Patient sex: F
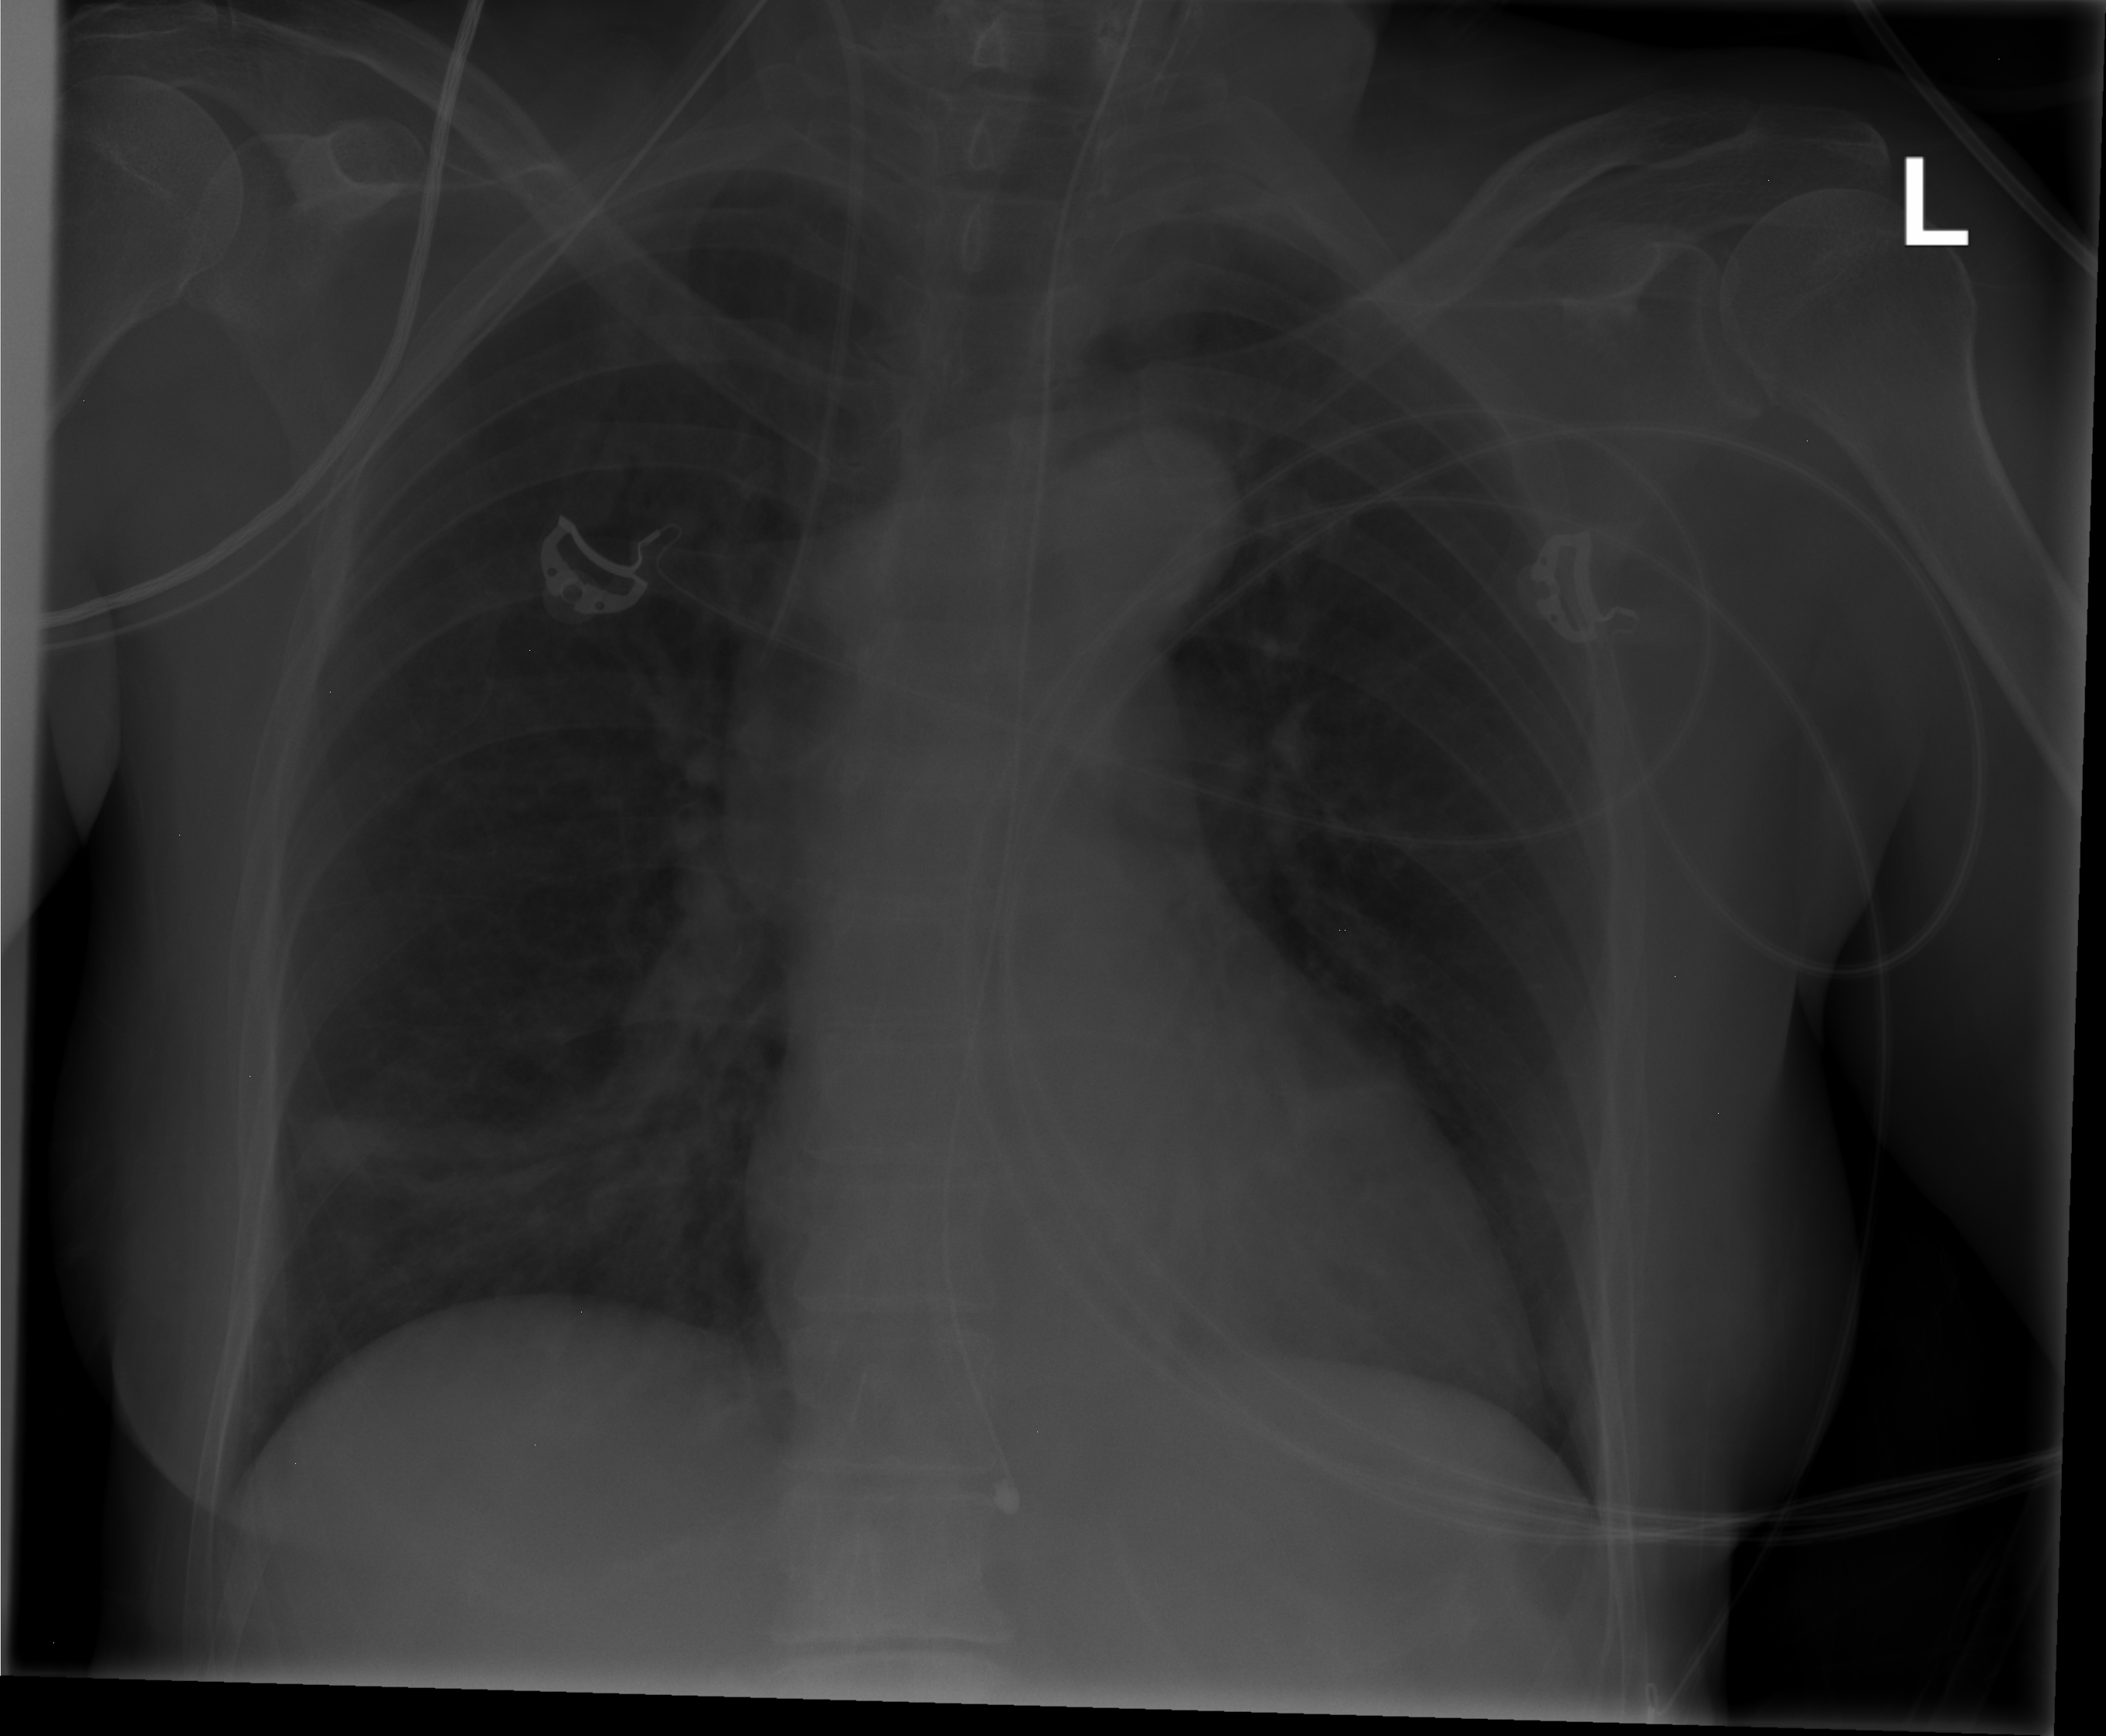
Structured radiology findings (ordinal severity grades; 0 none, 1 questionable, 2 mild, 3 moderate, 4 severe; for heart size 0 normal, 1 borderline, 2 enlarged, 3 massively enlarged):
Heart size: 1
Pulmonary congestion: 0
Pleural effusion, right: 0
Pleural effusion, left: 0
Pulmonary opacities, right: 2
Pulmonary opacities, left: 0
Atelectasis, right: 0
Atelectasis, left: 0